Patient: sex M, age 71
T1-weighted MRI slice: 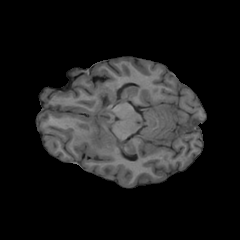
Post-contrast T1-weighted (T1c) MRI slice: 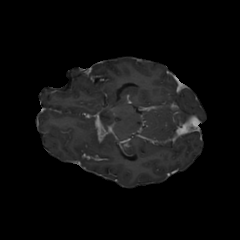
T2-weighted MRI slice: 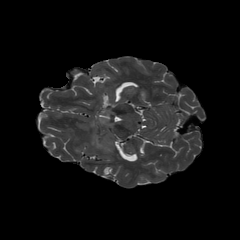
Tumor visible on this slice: yes
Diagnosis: Glioblastoma, IDH-wildtype
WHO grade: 4